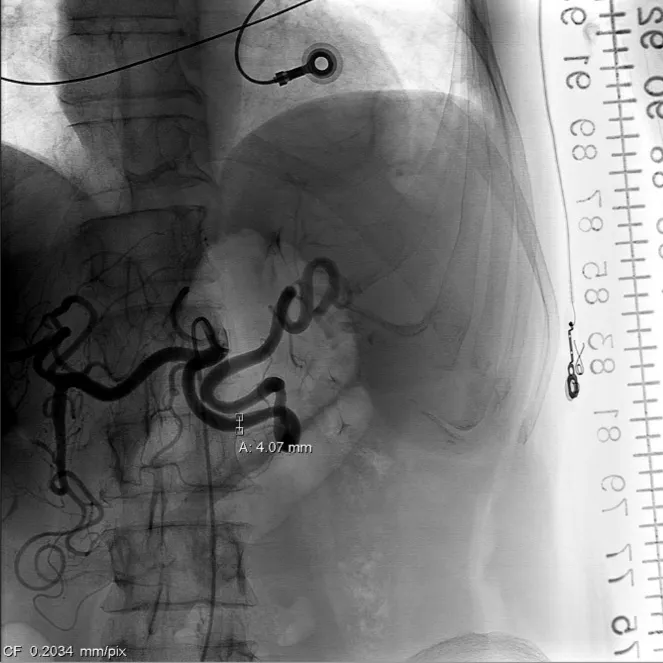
Angiogram after angioembolization and coiling demonstrating abrupt cessation of blood flow in the splenic artery.
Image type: radiology (x_ray)